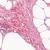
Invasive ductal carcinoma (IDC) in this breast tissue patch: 0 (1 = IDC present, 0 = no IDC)